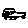
Label: car